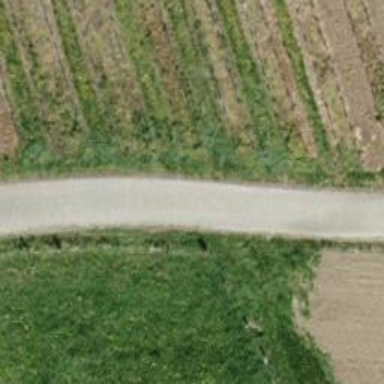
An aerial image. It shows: Well-maintained track road with grade 1 tracktype.